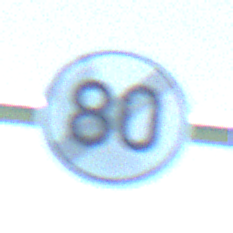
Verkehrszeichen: EndeGeschwindigkeit80
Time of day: Midday
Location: Outdoor (Nature)
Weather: Clear
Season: Summer
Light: Natural